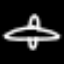
Label: airplane